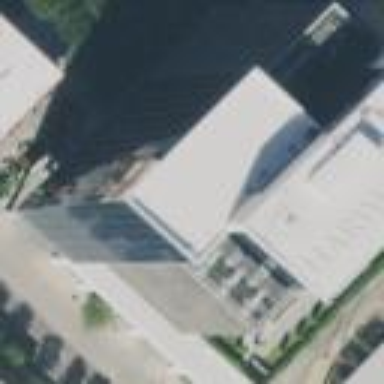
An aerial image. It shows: Office building.